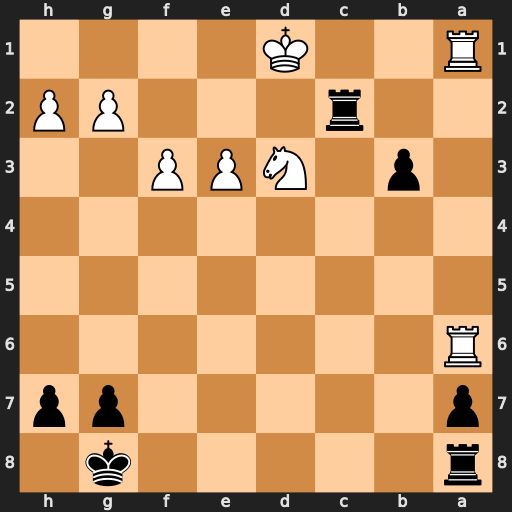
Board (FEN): r5k1/p5pp/R7/8/8/1p1NPP2/2r3PP/R2K4
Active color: b
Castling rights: -
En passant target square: -
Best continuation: Rd8 Rxa7 Rxd3+